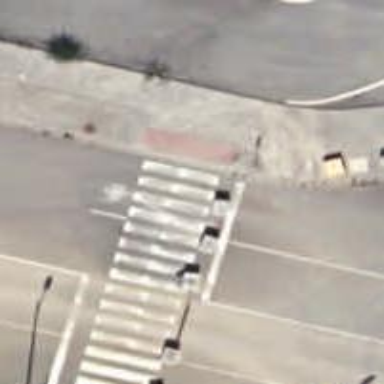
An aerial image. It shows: Zebra crossing on the road.